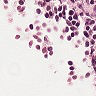
Metastatic tissue present: no